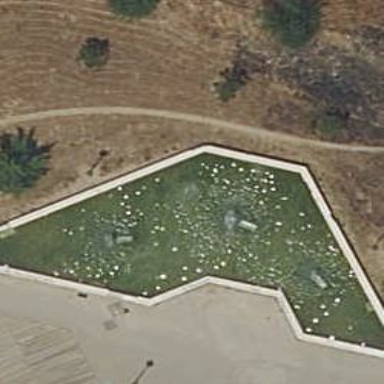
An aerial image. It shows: Fountain.